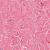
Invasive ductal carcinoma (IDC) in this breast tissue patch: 0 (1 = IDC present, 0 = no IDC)